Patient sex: M
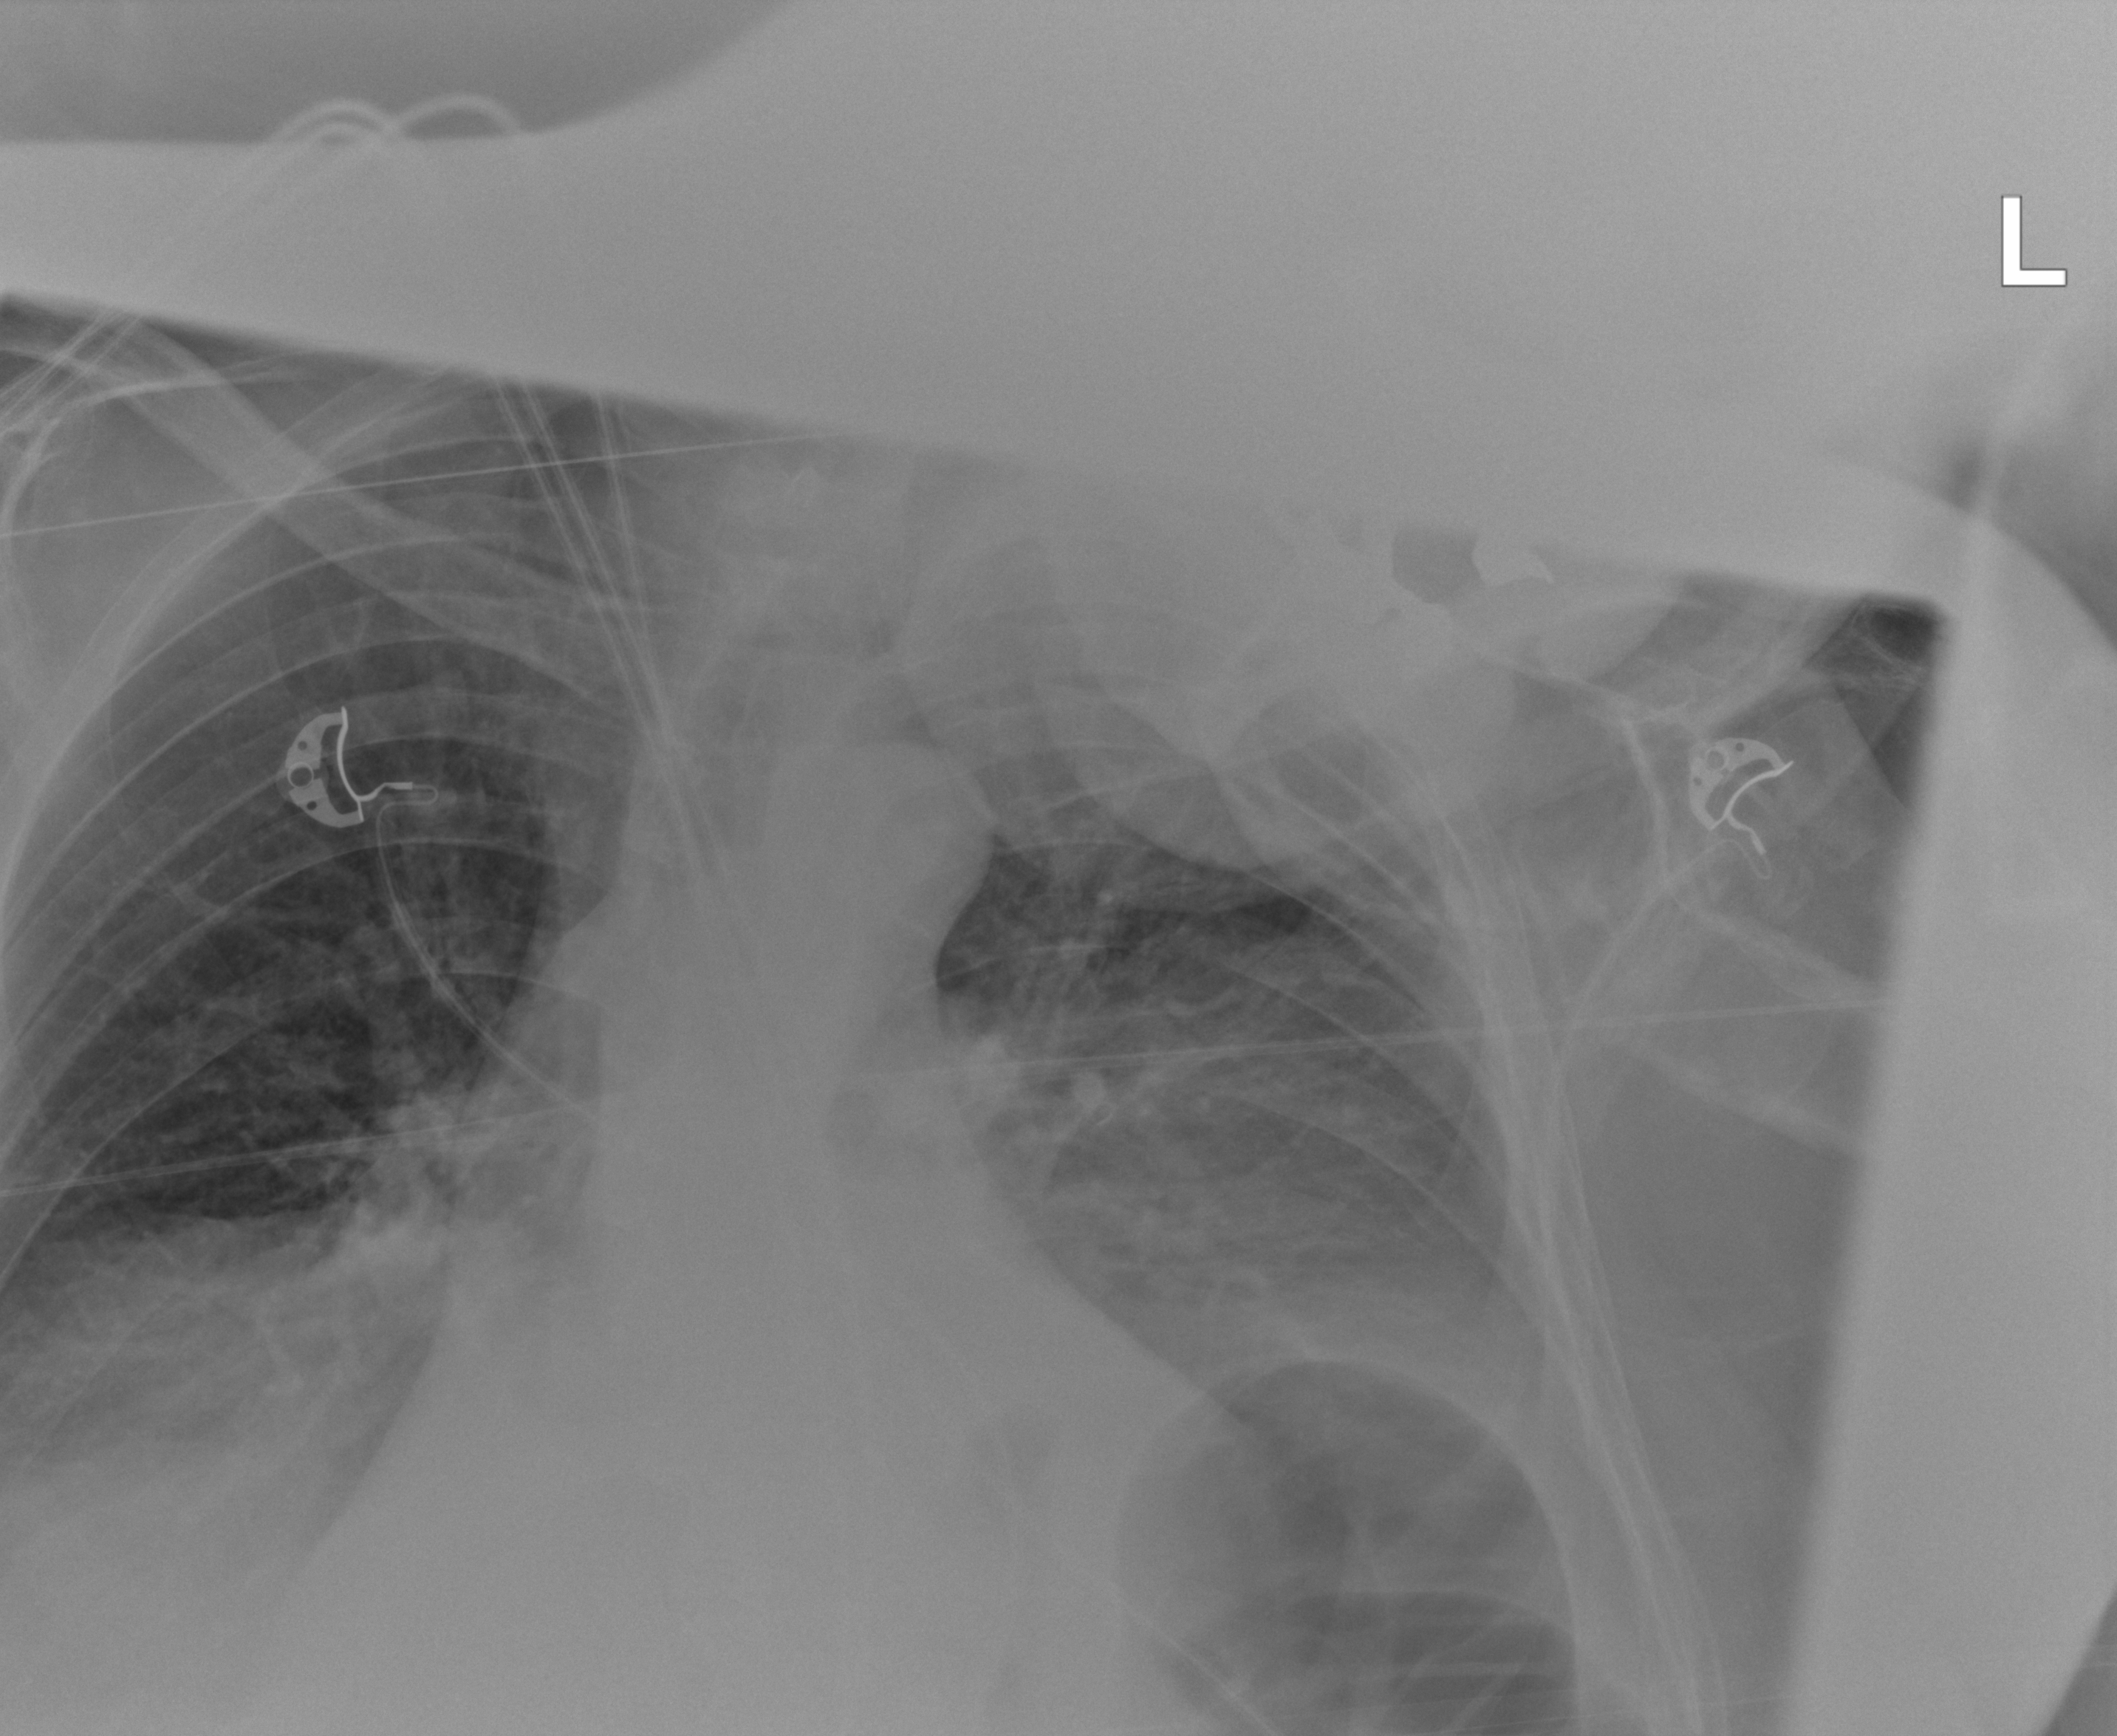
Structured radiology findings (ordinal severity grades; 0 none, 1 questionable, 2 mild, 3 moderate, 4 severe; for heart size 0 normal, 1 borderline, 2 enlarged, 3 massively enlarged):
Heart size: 0
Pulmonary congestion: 0
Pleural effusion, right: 0
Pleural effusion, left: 0
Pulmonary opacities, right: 2
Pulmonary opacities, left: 2
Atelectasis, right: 2
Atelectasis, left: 2